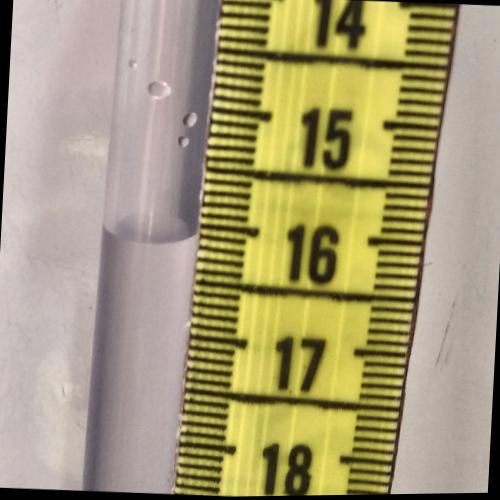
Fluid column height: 16.1 cm